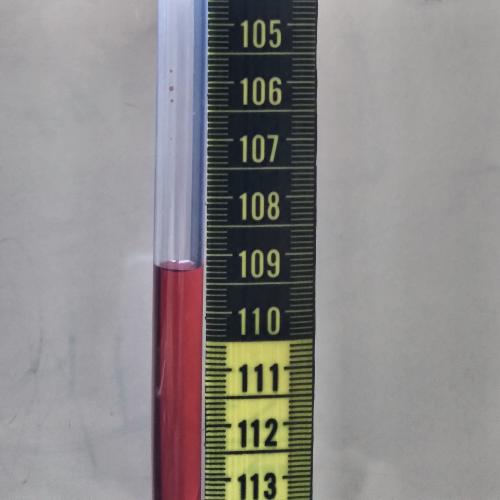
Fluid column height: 109.2 cm